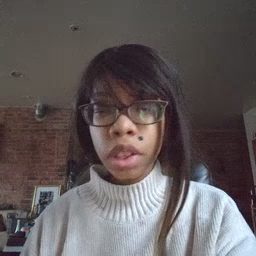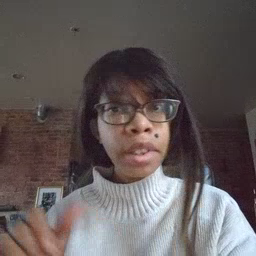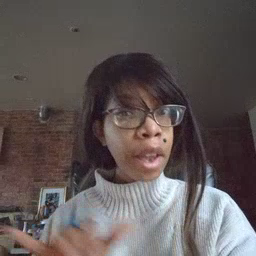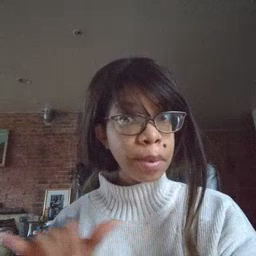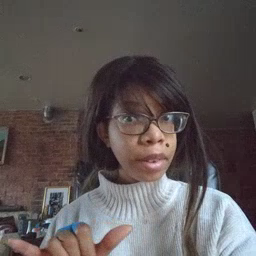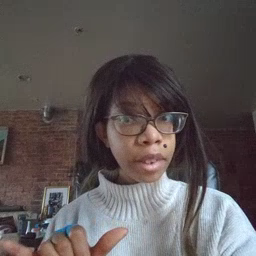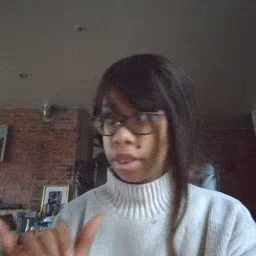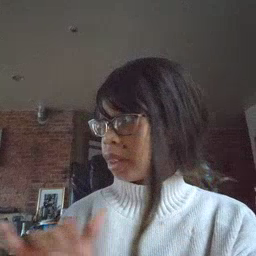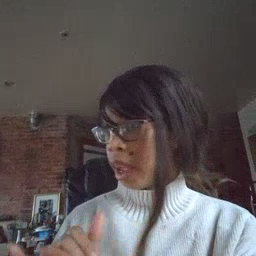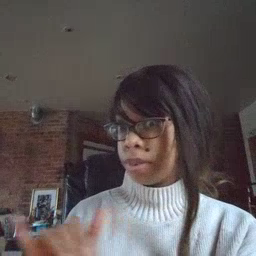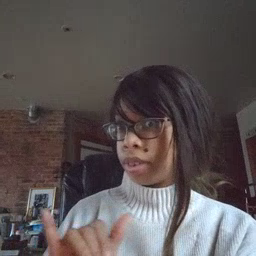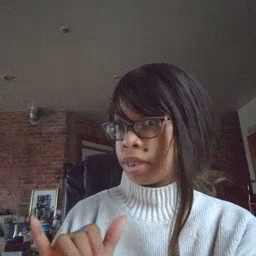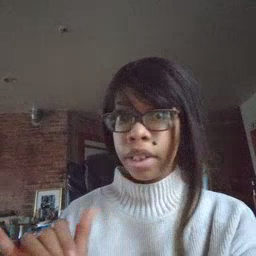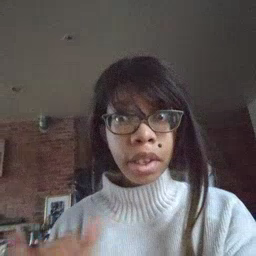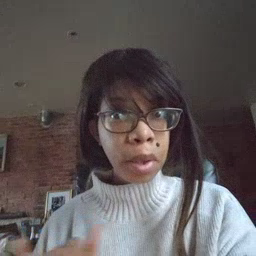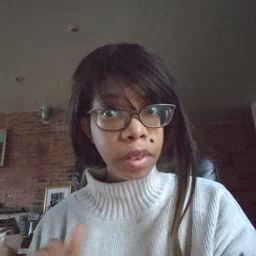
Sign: same